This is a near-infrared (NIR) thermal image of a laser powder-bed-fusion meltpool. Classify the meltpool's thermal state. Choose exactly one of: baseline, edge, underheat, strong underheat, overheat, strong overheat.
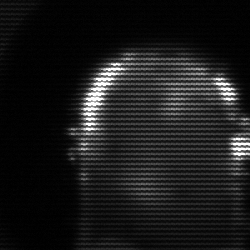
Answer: baseline